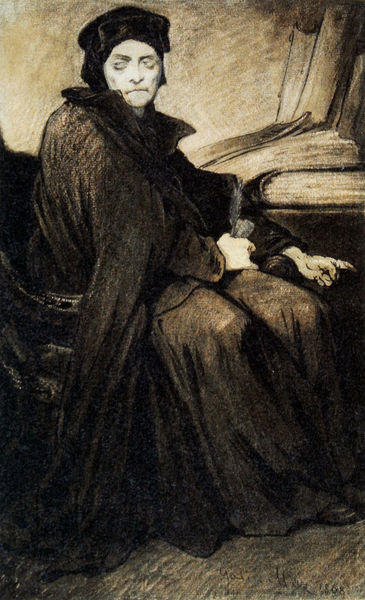
Titel: Mephisto in Fausts Kleidern
Künstler: Gabriel von Max
Standort: München
Institution: Privatbesitz, Courtesy Galerie Konrad Bayer
Schlagwörter: dunkel, feder, gemälde, hand, himmel, kopf, mann, umhang, weiß, sitzen, braun, finger, frau, geste, grau, hell, hintergrund, hut, kleid, kreide, mund, nase, schwarz, stuhl, szene, tisch, zeichnung, zimmer, ausblick, blick, dame, rock, alt, kappe, mütze, alte, augen, blass, falten, gesicht, kragen, mensch, bildnis, hände, portrait, porträt, rückenlehne, signatur, öl, gewand, mantel, sessel, sitzend, blässe, beine, kopfbedeckung, schrift, bücher, papier, düster, haltung, moderne, romantik, witwe, kopftuch, grimmig, sitzt, robe, faltenwurf, knie, geschlossen, tusche, greis, maske, buch, bedeckt, kohle, geld, radierung, verkniffen, illustration, faust, schriften, beutel, tasche, schuh, stift, talar, foliant, gut, bleich, fingerzeig, gelehrter, geldbeutel, wien, greisin, schreiber, schauspieler, fratze, bodenlang, alchimist, misstrauen, chen, 1868, runtergezogen